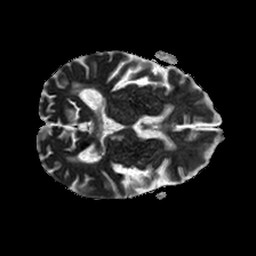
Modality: ADC
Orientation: axial
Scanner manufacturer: philips
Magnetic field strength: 1.5 T
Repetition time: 3.397 s
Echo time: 0.06899 s